Interaction volume radius: 5 \u00c5
Interaction volume height: 10 \u00c5
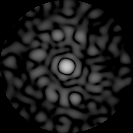
Disorder parameter: 0.8643